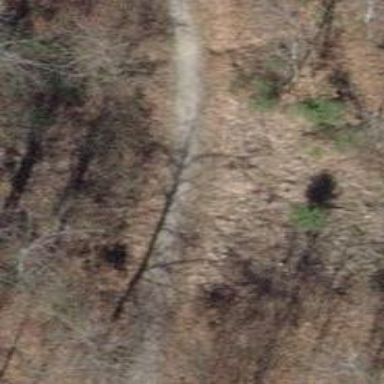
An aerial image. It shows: Path with fine gravel surface.